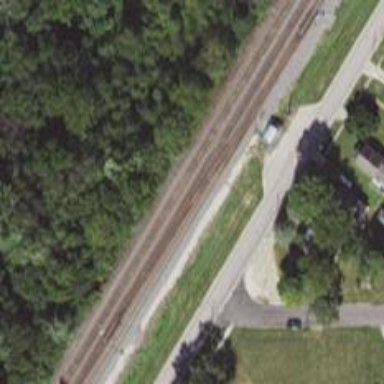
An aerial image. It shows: Railroad crossover.